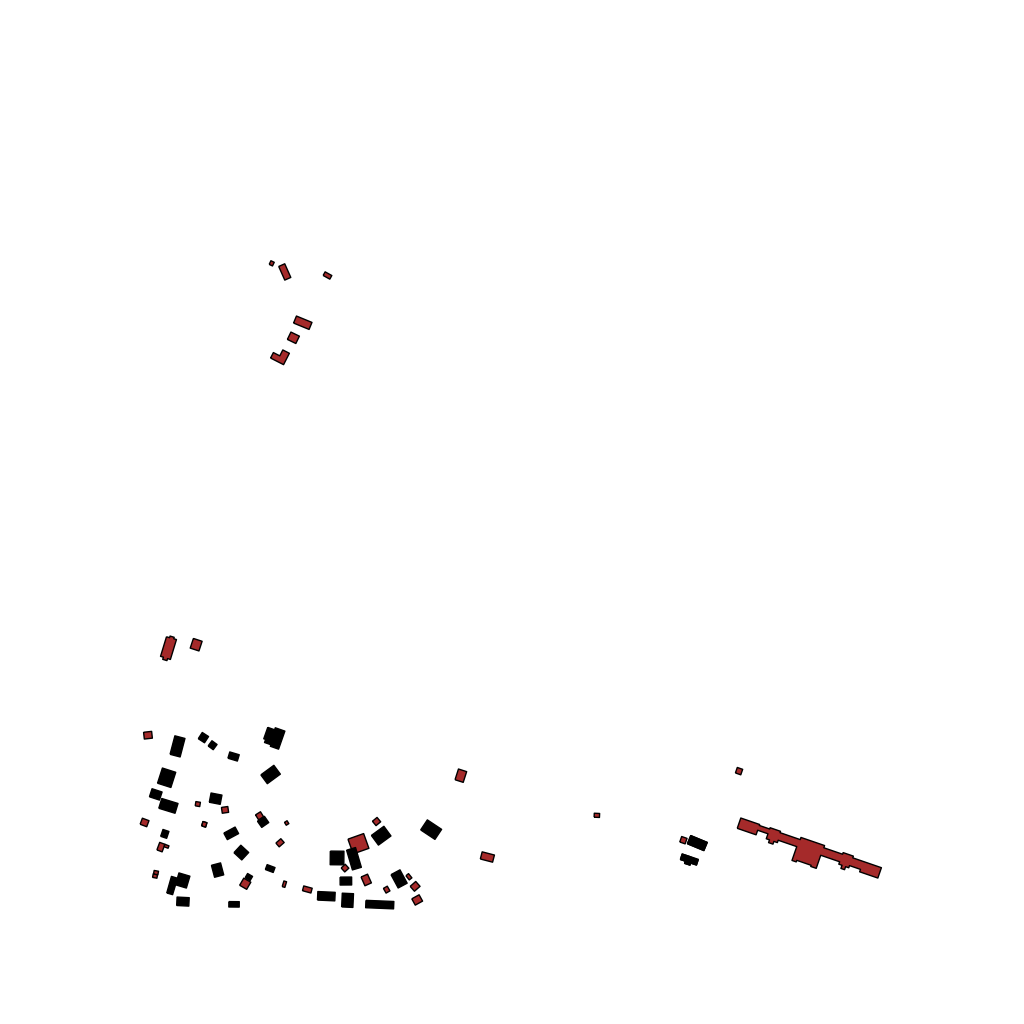
Tags: overhead vector_map, recreation, residential, special, individual_rise, low_rise, density_1, Building, Facility, 1.0 km²